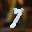
Label: 7